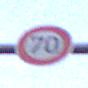
Verkehrszeichen: Geschwindigkeit70
Umgebung: Outdoor, Urban
Tageszeit: SunriseSunset
Wetter: PartlyCloudy
Licht: Natural
Jahreszeit: NotSpecified
Kontrast: LowContrast